The image shows the envelope spectrum of a rolling-element bearing's vibration signal, with the characteristic fault frequencies (BPFO outer race, BPFI inner race, BSF ball, FTF cage) marked as reference lines. Diagnose the bearing from this image, choosing from: normal, inner_race, outer_race, ball.
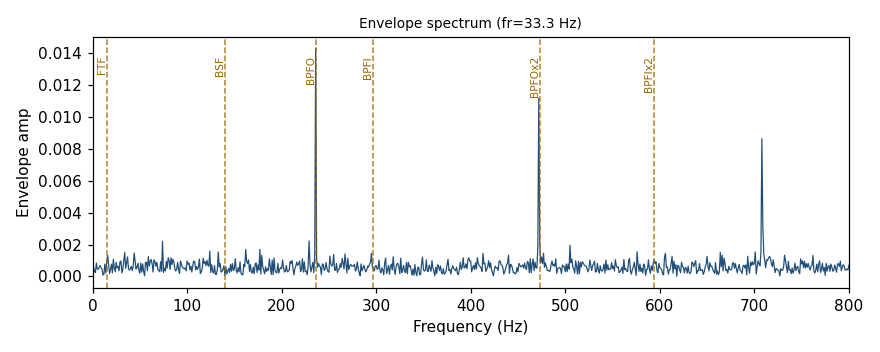
Answer: outer_race